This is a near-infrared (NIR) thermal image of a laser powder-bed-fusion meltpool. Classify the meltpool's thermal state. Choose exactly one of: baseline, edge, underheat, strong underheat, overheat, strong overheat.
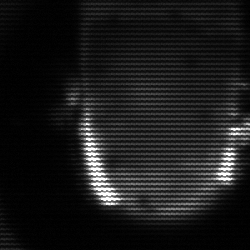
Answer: baseline